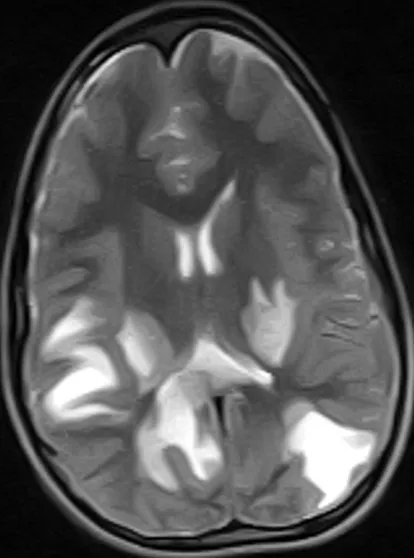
(MRI at presentation) is an axial T2 w sequence showing multifocal, irregular, hyperintense areas in the parietal and occipital regions.
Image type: radiology (mri)